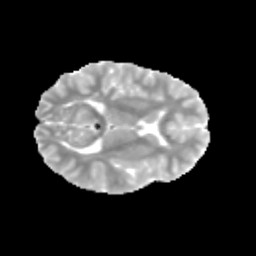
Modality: MD
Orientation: axial
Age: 12
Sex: female
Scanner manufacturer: siemens
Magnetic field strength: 3 T
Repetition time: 3.8 s
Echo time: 0.07 s